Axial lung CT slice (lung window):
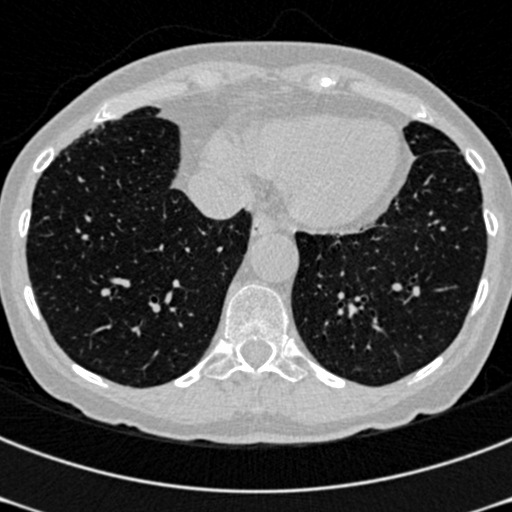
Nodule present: no